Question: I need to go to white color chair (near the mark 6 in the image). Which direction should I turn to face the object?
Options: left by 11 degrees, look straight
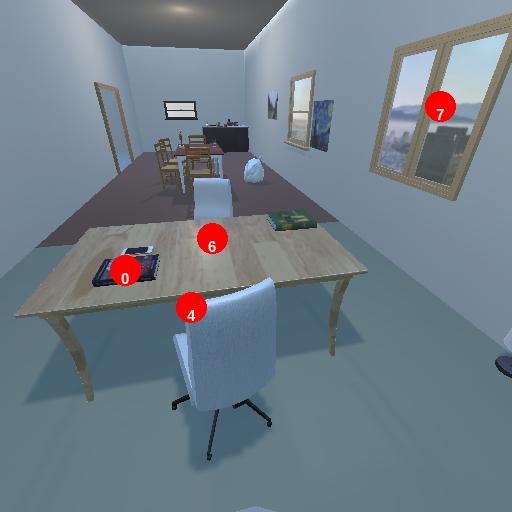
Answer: left by 11 degrees